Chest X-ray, AP view. Patient: 46 years old, sex M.
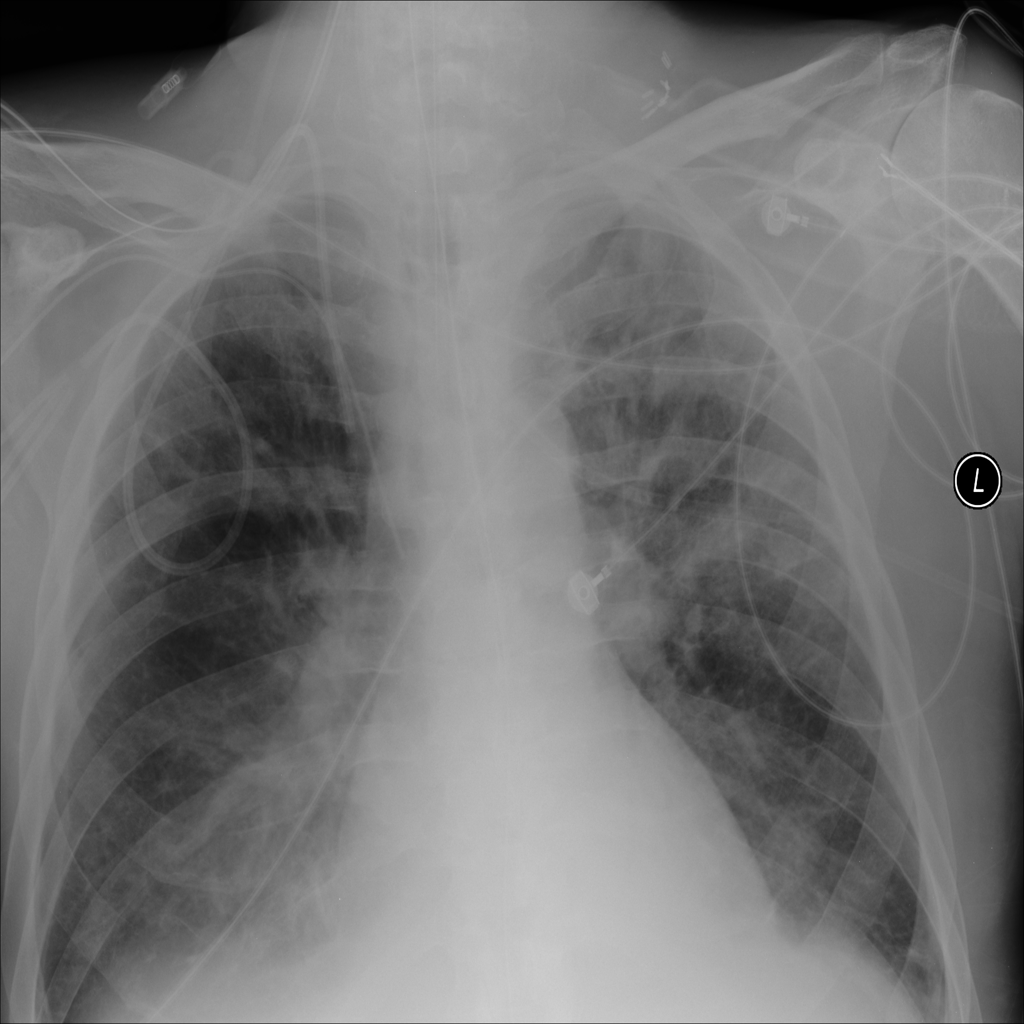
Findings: Effusion, Infiltration